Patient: sex F, age 63
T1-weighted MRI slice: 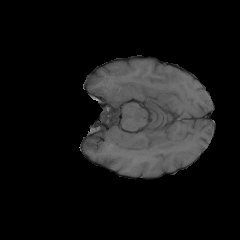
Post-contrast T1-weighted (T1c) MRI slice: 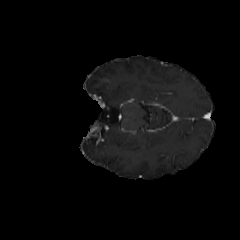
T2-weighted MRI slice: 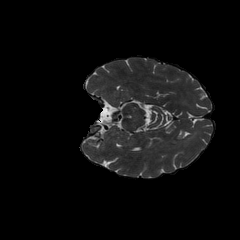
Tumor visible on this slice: no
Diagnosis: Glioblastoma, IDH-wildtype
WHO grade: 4